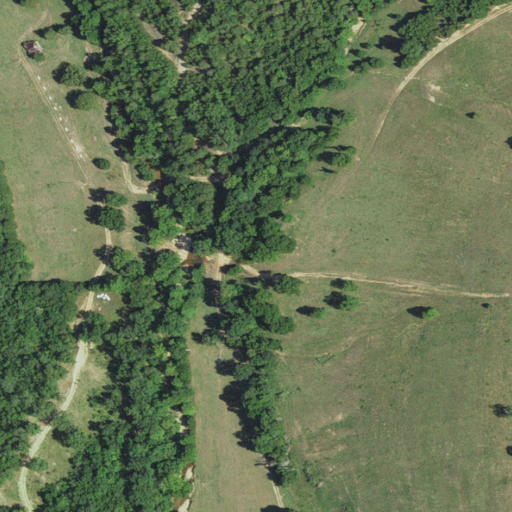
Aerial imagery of valley in Missouri named Jackson Hollow containing pasture, deciduous forest, mixed forest, shrub, grassland, and open development